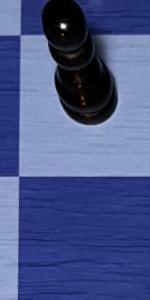
Label: Empty